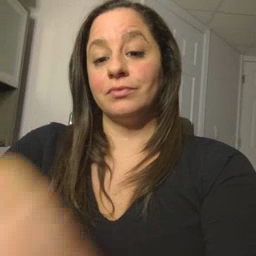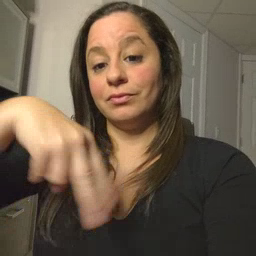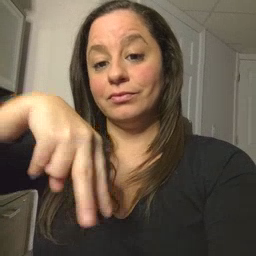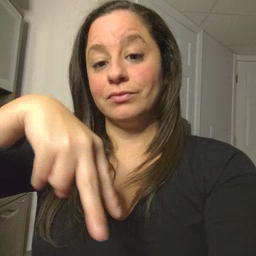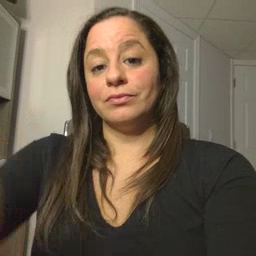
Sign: dance